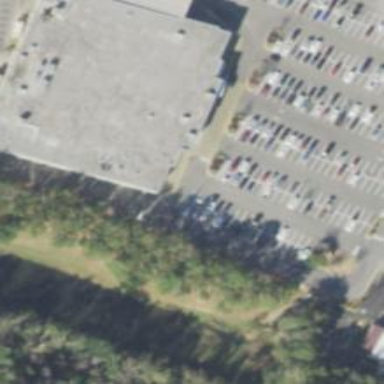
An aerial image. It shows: Parking space is available.